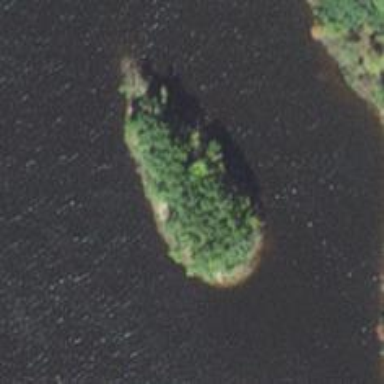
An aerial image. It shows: Islet covered with woodland.